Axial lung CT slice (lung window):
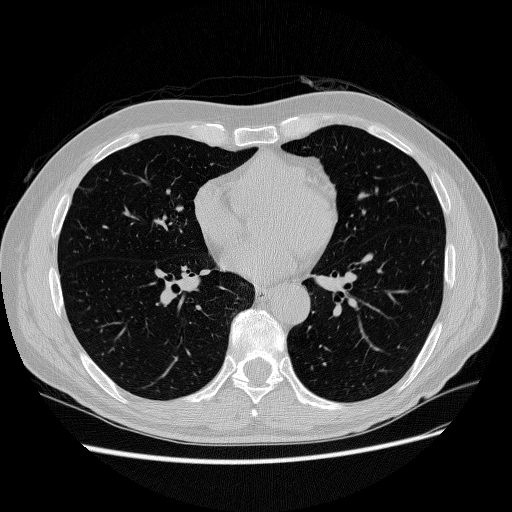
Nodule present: no